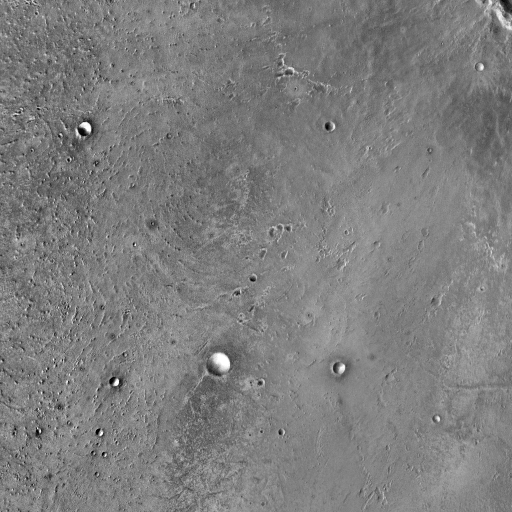
Crater classes present: Background, Other, Secondary